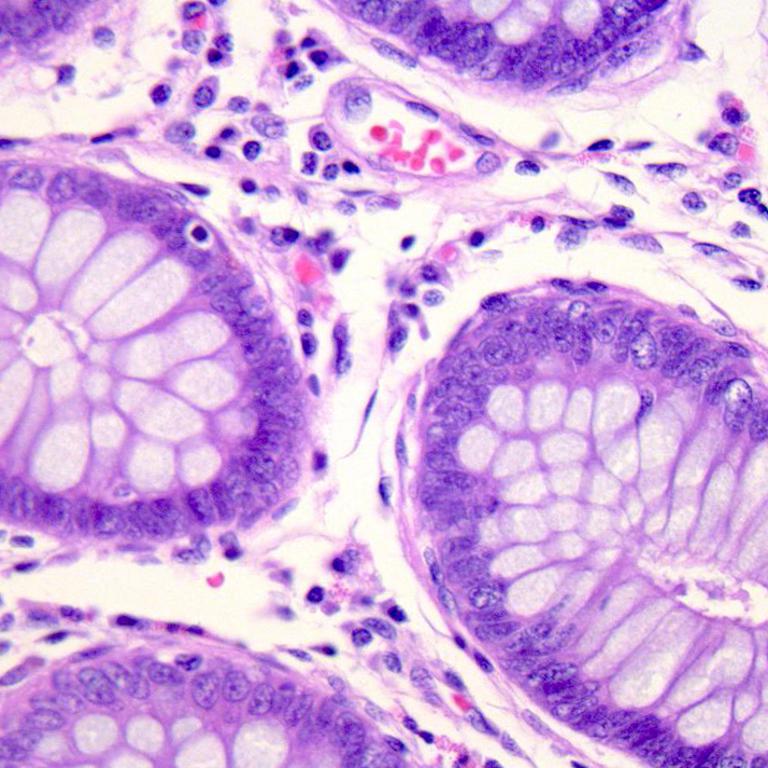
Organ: colon
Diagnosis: benign